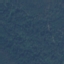
Label: Forest